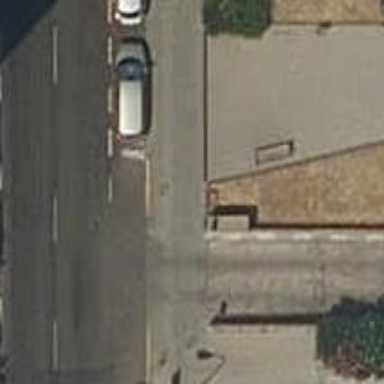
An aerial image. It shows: Sidewalk along the footway.